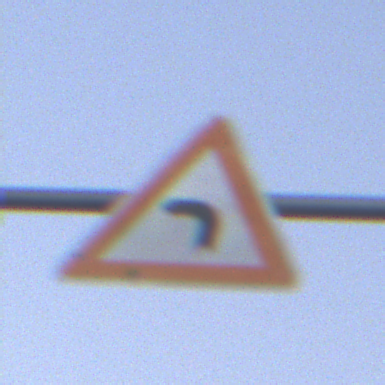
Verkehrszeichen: KurveLinks
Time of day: SunriseSunset
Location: Outdoor (RoadRail)
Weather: PartlyCloudy
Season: NotSpecified
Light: Natural